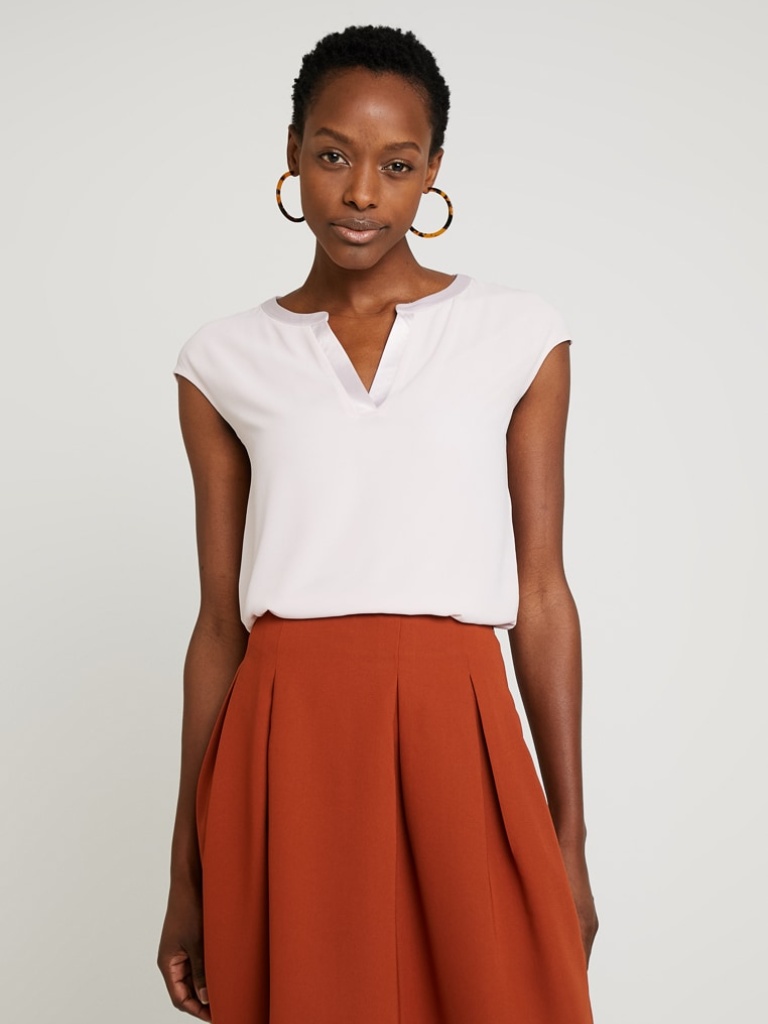
cotton relaxed sleeveless hip length Fully Tucked in v-neck blouse